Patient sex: M
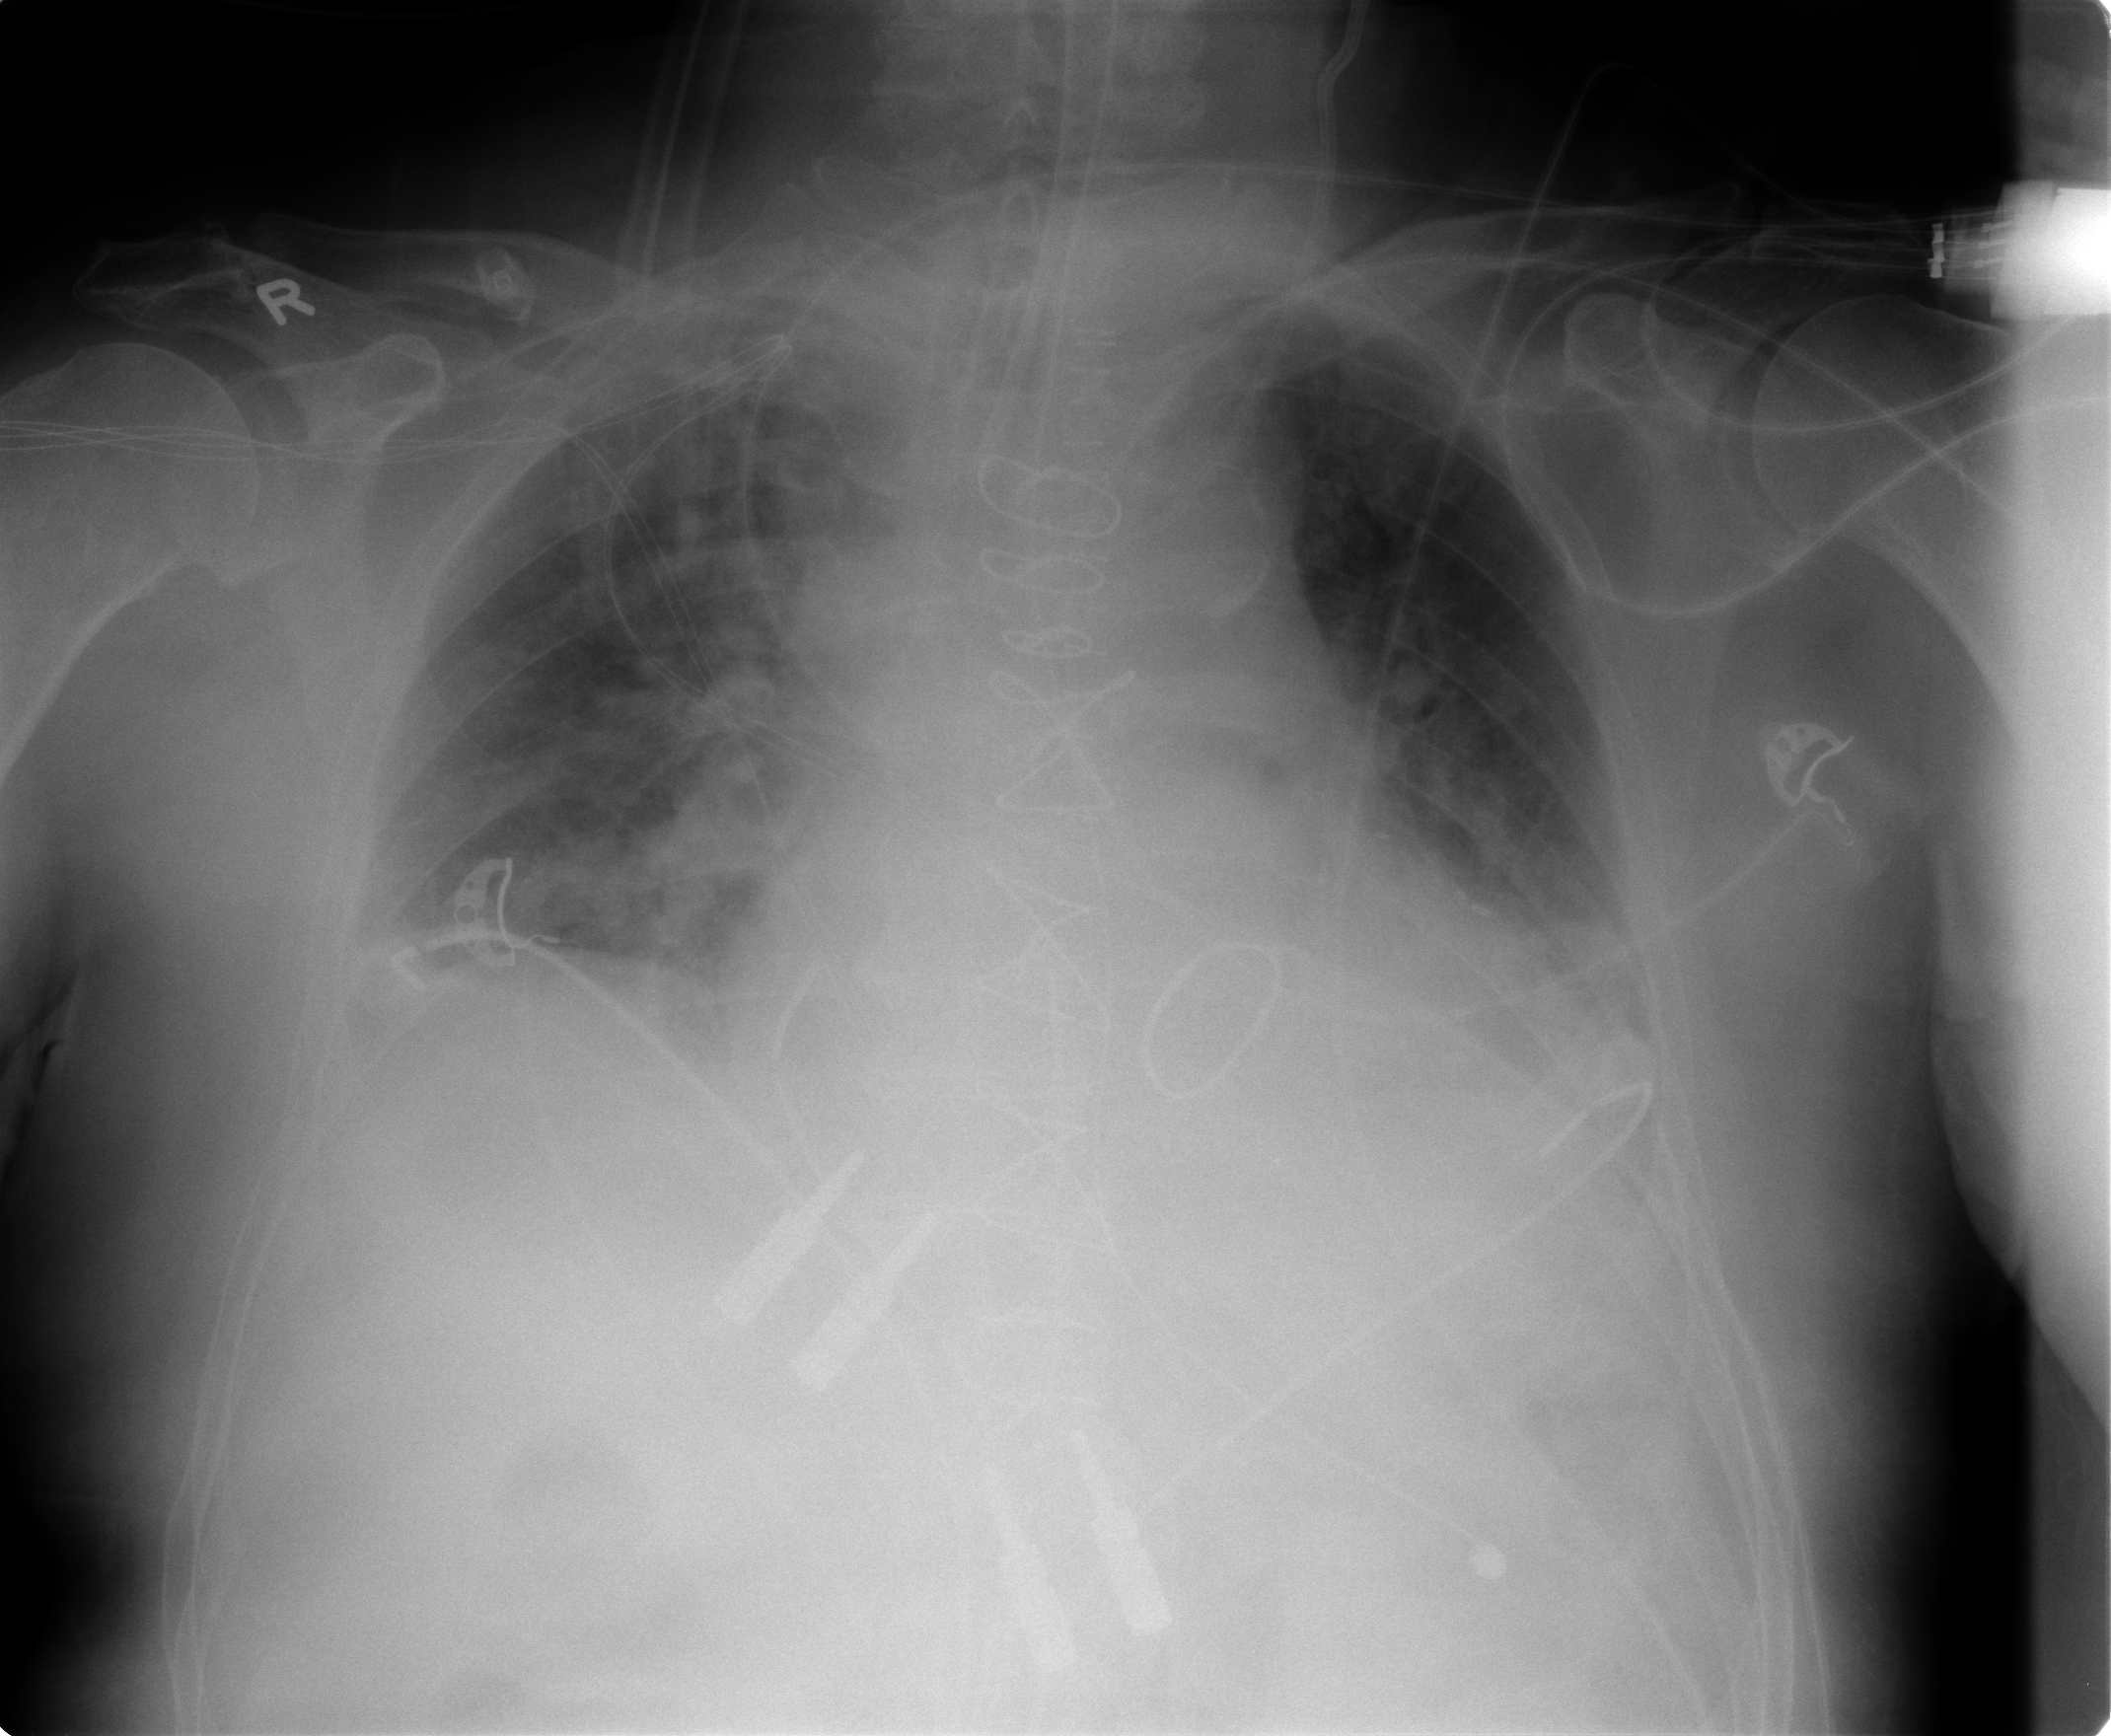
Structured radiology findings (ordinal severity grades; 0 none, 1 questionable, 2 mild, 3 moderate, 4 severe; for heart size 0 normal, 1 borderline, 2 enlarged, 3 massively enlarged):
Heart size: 3
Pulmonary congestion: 2
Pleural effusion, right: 0
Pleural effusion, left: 1
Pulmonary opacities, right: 2
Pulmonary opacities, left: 1
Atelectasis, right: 1
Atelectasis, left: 2